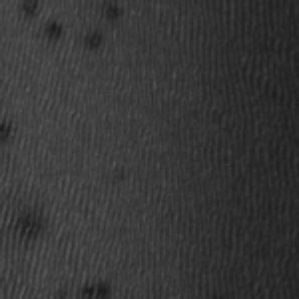
Label: frost